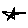
Label: star